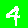
Digit: 4